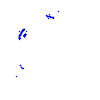
Particle: kaon